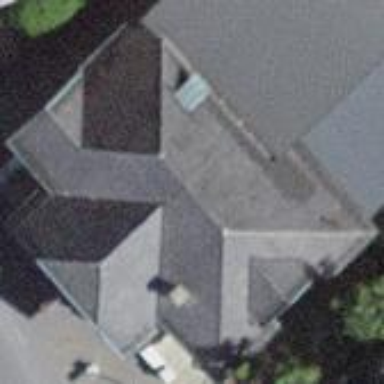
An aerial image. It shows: Building.